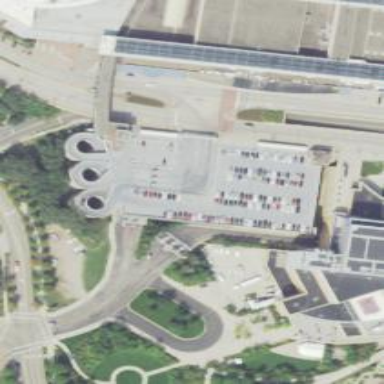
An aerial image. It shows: Multi-storey parking building.